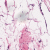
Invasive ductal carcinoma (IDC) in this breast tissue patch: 0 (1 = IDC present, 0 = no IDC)